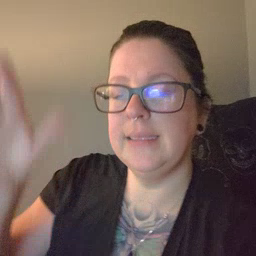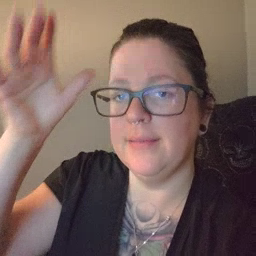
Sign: dad